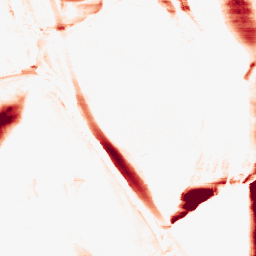
Category: morphological
Decomposition family: morphological_ellipse
Decomposition parameters: operation: opening
width: 5
height: 50
Upsampling method: bspline
Upsampling parameters: scale: 4
Upsampling scale: 4